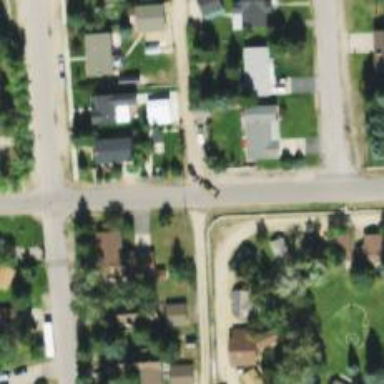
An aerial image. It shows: Alley classified as service road.